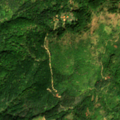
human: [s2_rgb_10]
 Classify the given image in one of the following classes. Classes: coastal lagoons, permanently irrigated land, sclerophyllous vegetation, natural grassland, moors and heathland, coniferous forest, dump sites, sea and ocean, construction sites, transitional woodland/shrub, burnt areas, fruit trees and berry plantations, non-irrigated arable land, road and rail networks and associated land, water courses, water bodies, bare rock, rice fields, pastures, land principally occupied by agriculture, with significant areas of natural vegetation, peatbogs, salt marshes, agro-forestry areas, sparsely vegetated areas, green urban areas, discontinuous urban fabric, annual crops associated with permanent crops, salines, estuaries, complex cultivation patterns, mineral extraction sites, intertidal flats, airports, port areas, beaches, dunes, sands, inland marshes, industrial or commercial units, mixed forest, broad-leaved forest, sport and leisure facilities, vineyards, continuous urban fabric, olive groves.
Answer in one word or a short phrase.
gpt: broad-leaved forest, coniferous forest, transitional woodland/shrub